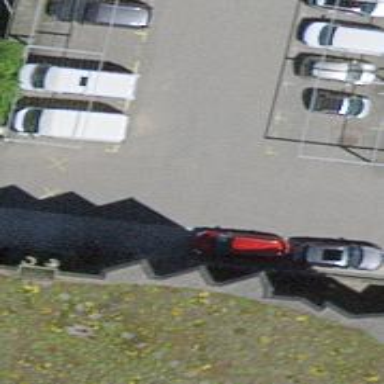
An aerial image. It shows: Parking aisle designated as service road.